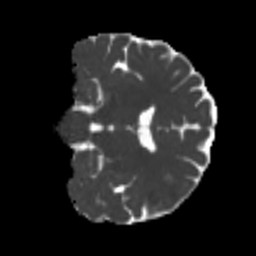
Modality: MD
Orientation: coronal
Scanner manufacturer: siemens
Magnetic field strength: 3 T
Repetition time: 4 s
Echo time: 0.0594 s